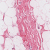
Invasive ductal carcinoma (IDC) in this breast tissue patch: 0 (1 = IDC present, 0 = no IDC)